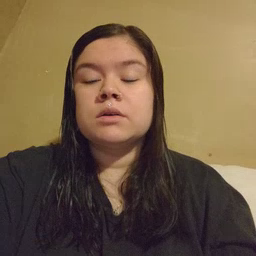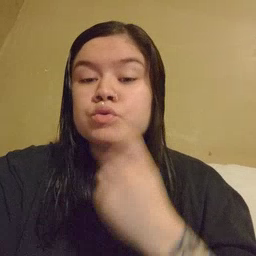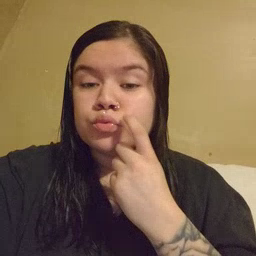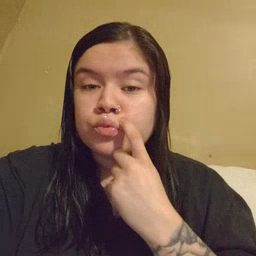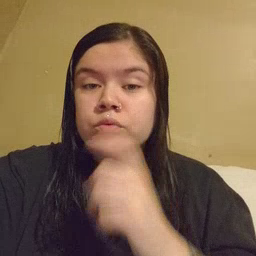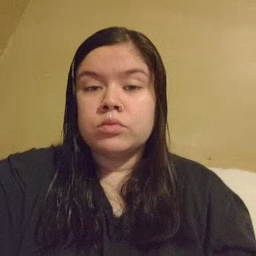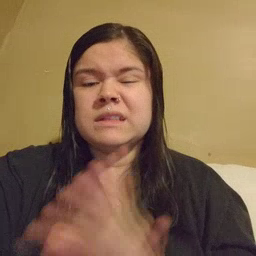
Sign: tooth